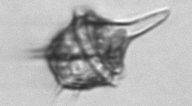
Label: Amylax